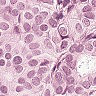
Metastatic tissue present: yes